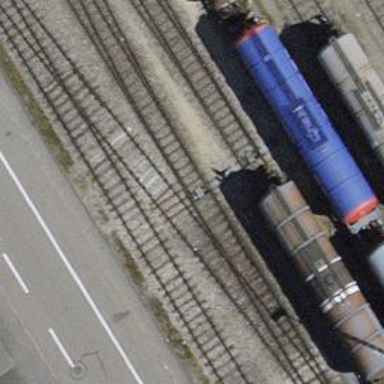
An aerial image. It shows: Railway switch.